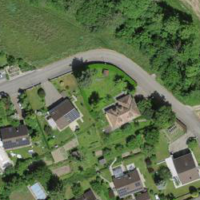
EUNIS habitat code: 55
Species observed at this site:
Salvia pratensis